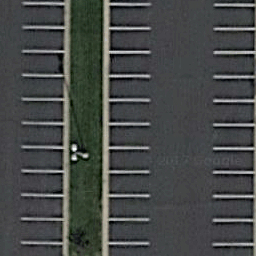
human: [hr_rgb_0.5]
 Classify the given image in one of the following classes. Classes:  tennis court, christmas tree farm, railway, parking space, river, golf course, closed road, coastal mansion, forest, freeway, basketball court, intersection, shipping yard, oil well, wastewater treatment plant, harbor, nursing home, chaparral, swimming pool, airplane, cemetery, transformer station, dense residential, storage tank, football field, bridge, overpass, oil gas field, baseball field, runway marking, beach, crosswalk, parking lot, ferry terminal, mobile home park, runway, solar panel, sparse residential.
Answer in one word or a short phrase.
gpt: parking space